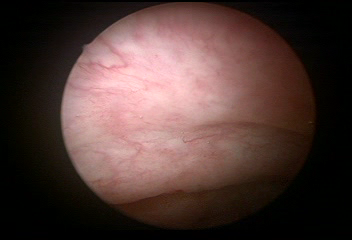
Modality: WLC
Class: Normal mucosa
Bladder cancer association: No